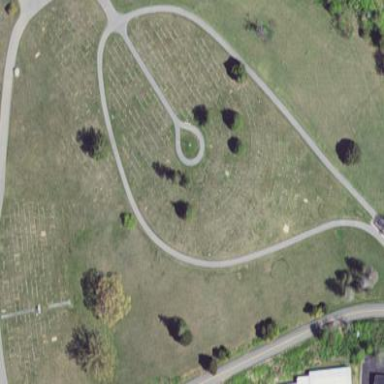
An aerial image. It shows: Graveyard.